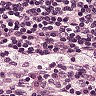
Metastatic tissue present: no